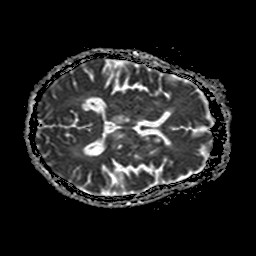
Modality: ADC
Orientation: axial
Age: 52
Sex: female
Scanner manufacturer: philips
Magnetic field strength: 1.5 T
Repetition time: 3.398 s
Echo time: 0.09411 s